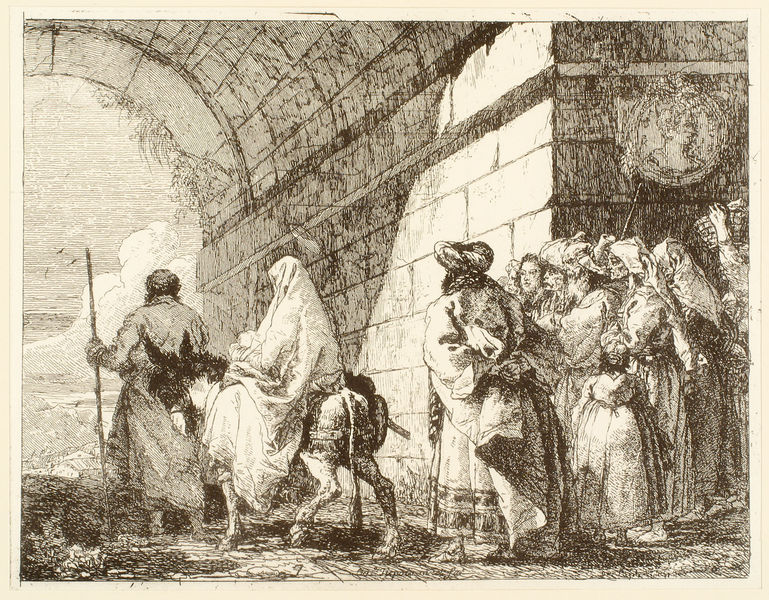
Titel: Die Flucht nach Ägypten
Künstler: Domenico Giovanni Tiepolo
Institution: Berlin, Kupferstichkabinett
Schlagwörter: gruppe, himmel, mann, schatten, umhang, vogel, weiß, wolken, frauen, menschen, frau, männer, rücken, strasse, zeichnung, weg, architektur, steine, bild, bildnis, vögel, kind, mutter, borte, esel, kreis, reiter, rund, stock, reiten, bogen, man, stab, mauer, rundbogen, arch, crowd, hat, king, people, religious, white, women, black, dress, dresses, group, old, painting, portrait, robe, wall, woman, yellow, mirror, print, durchgang, tor, flucht, fugen, medaillon, torbogen, abschied, druck, jungfrau, radierung, schwarzweiß, volk, wood, jesus, cloud, sky, stone, frei, grass, dürer, drawing, wanderstab, kraut, maria, verhüllt, madonna, black and white, auszug, mutter gottes, turban, shadow, sketch, tail, walking, beard, birds, couple, tunnel, josef, virgin, bridge, ägypten, procession, gottesmutter, clothes, family, archway, ink, heilige familie, jesuskind, bricks, gate, walk, art, albrecht dürer, horse, wolke, cane, christ, einzug, fluch, travel, lithograph, türken, flucht nach ägypten, black white, mama, christian, joseph, mary, carving, maria mit dem kind, hanging, steinbogen, unsere liebe frau, bible, stick, arab, heilige maria, poop, maria und josef, veil, gaffer, ass, iconography, madonna mit dem kind, donkey, journey, virgin mary, husband, wife, monochrom, gewand, boobs, bethlehem, nativity, middle east, wise men, wrap, following, joseff, leaving, jackass, th, departure, monochrime, woodcarve, gottesgebärerin, maria von nazaret, dunkey, and mary